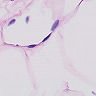
Metastatic tissue present: no